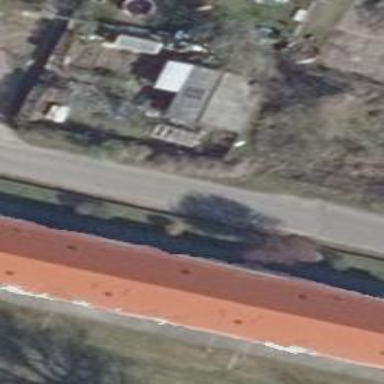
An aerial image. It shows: Hipped roof apartment building.